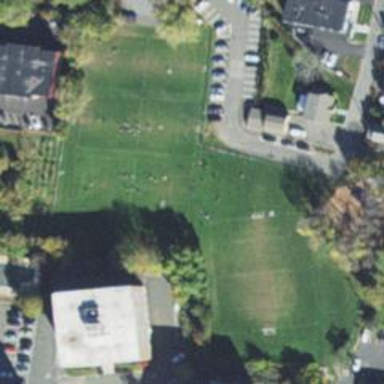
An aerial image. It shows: Recreation ground.